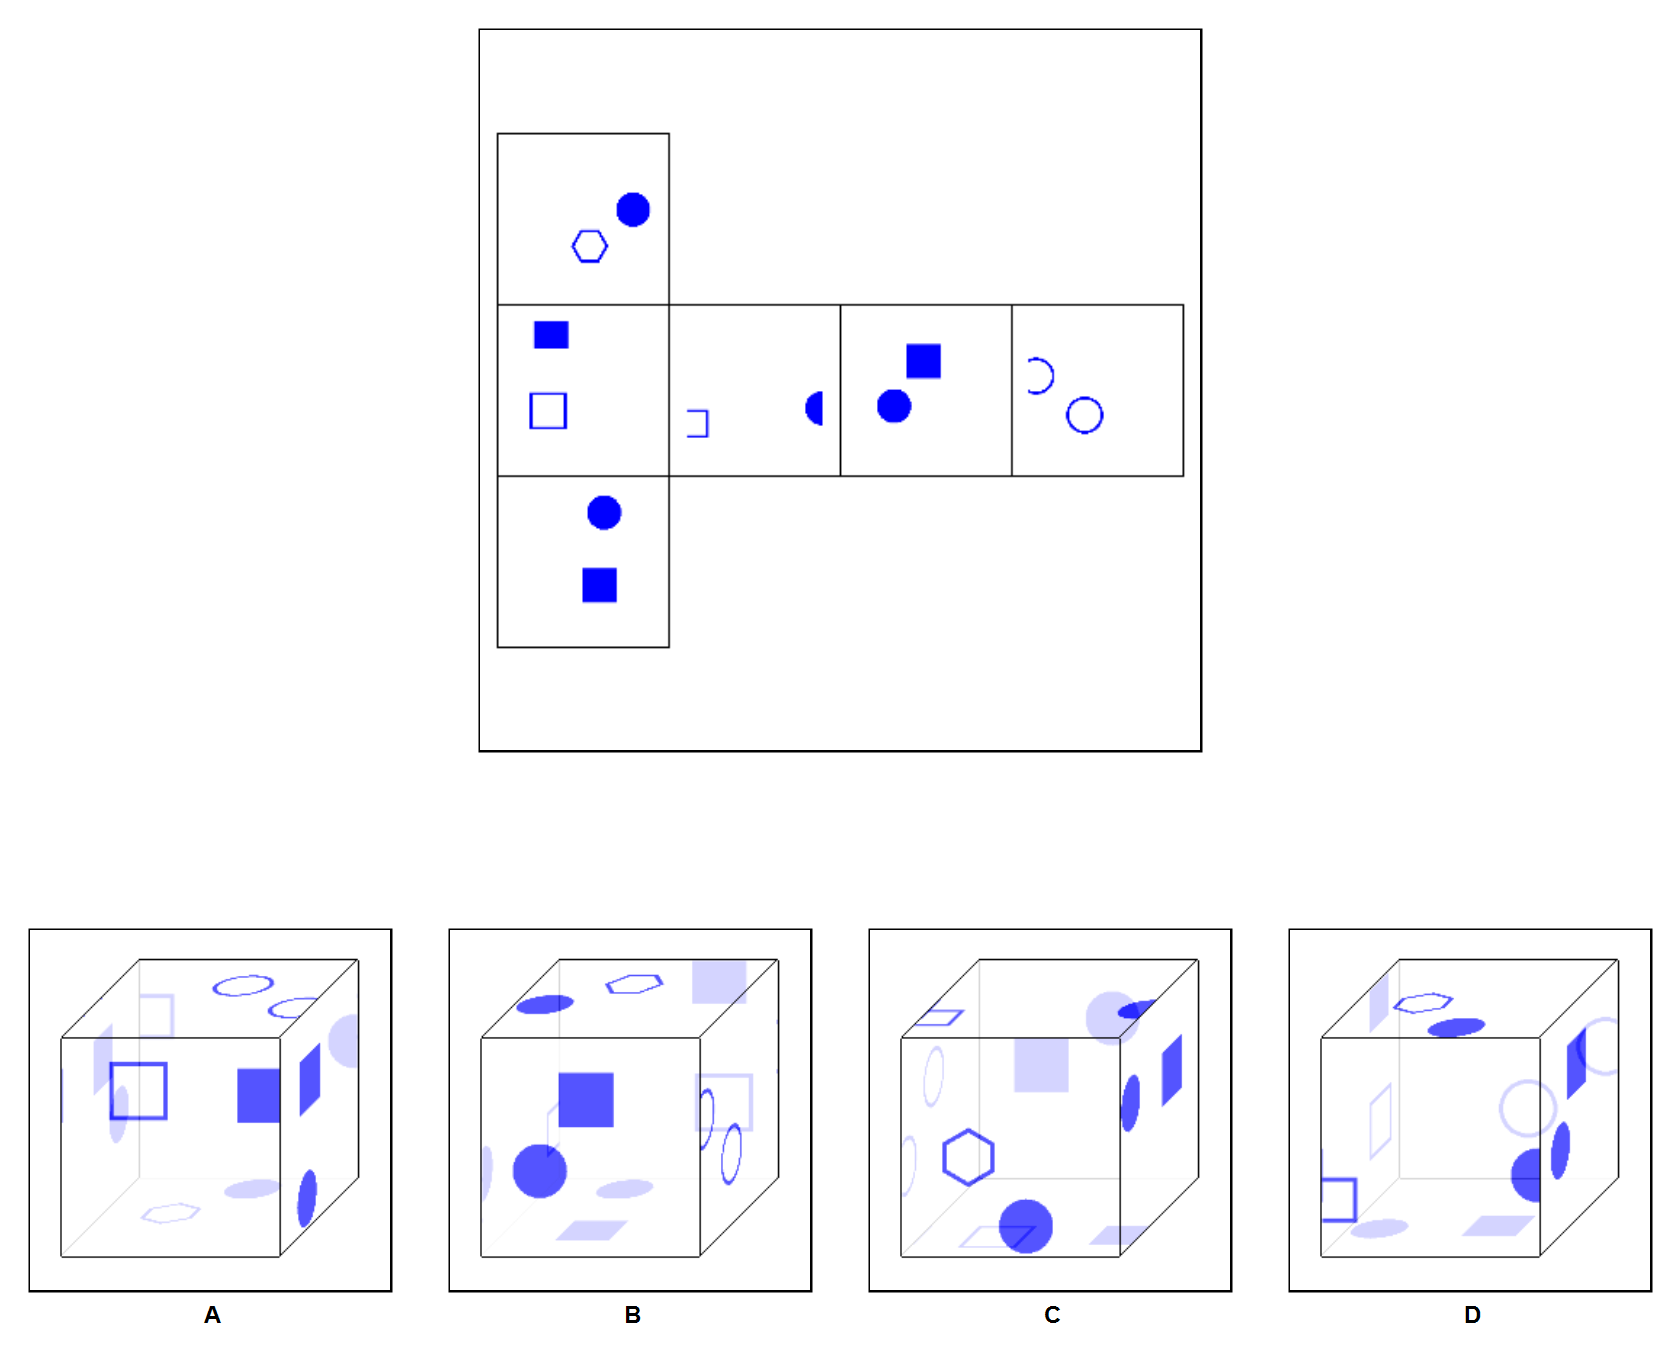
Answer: B